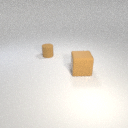
small brown rubber cylinder to the left of large brown rubber cube